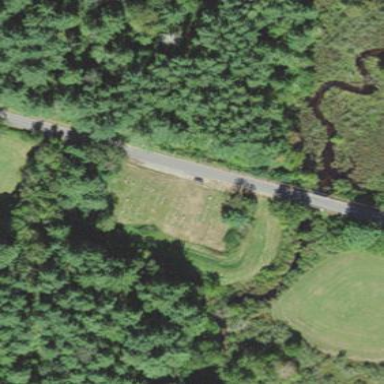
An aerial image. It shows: Cemetery area categorized as "Cemetery".